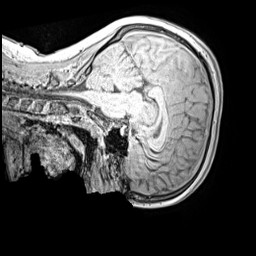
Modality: MP2RAGE
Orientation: sagittal
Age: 12
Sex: male
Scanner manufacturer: siemens
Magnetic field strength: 3 T
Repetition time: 4 s
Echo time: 0.00299 s